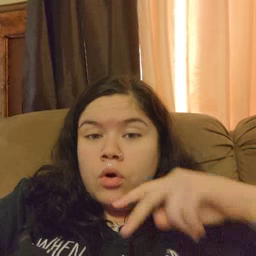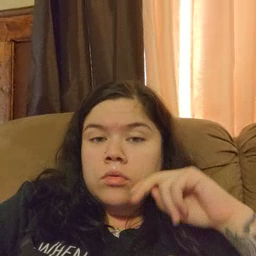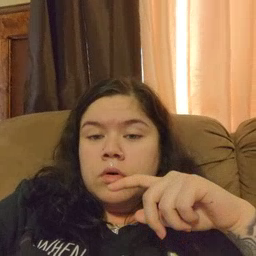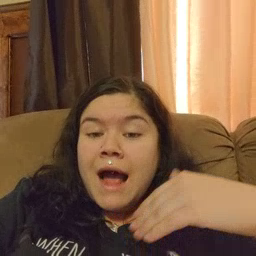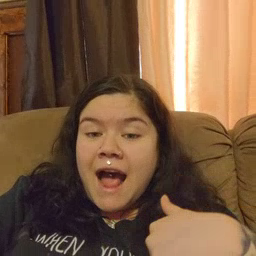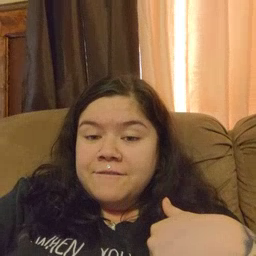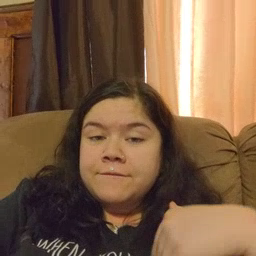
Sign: have